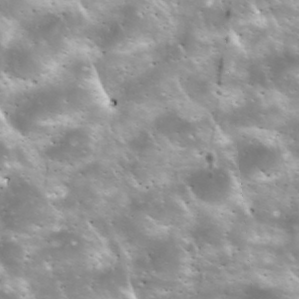
Label: non_frost